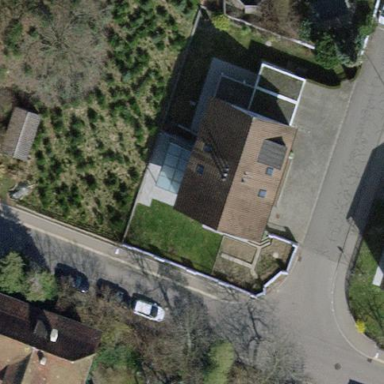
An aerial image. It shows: Terrace building.